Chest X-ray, PA view. Patient: 49 years old, sex M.
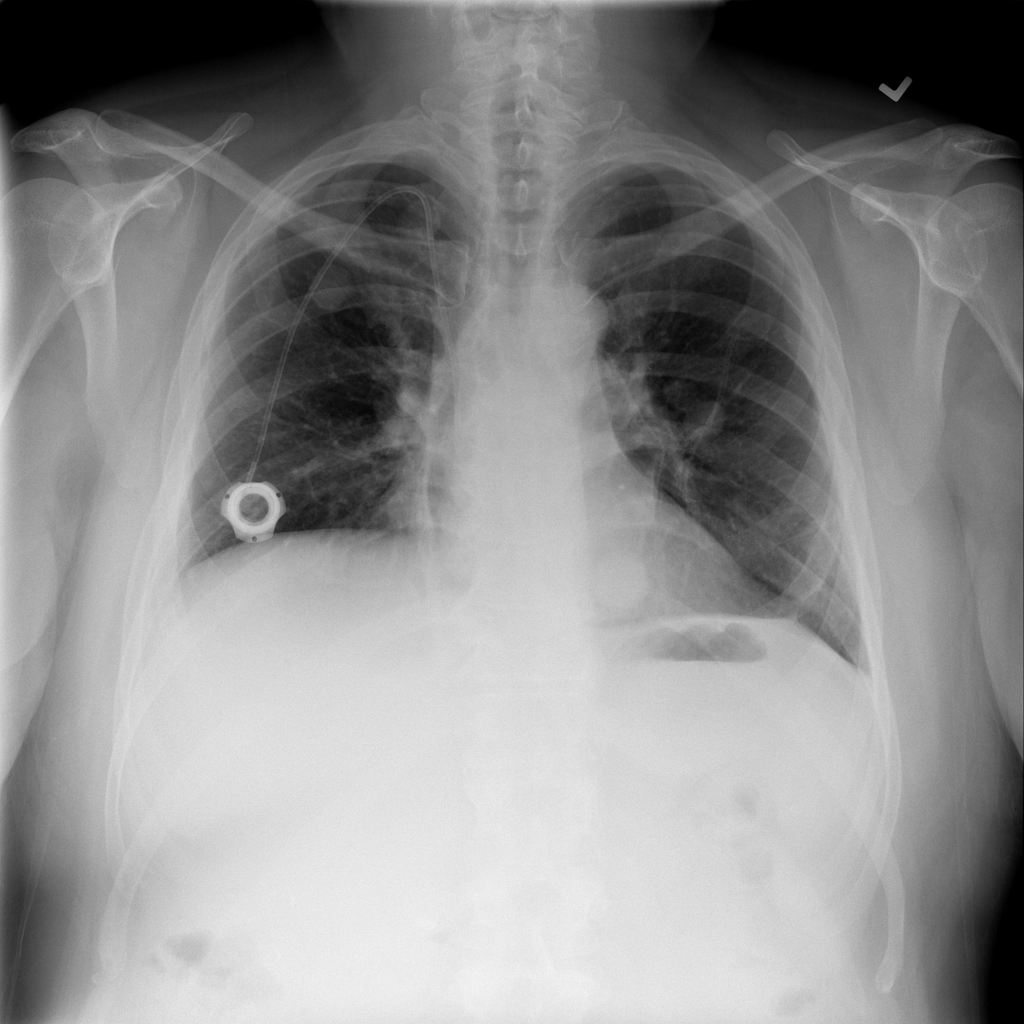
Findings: No Finding